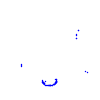
Particle: kaon